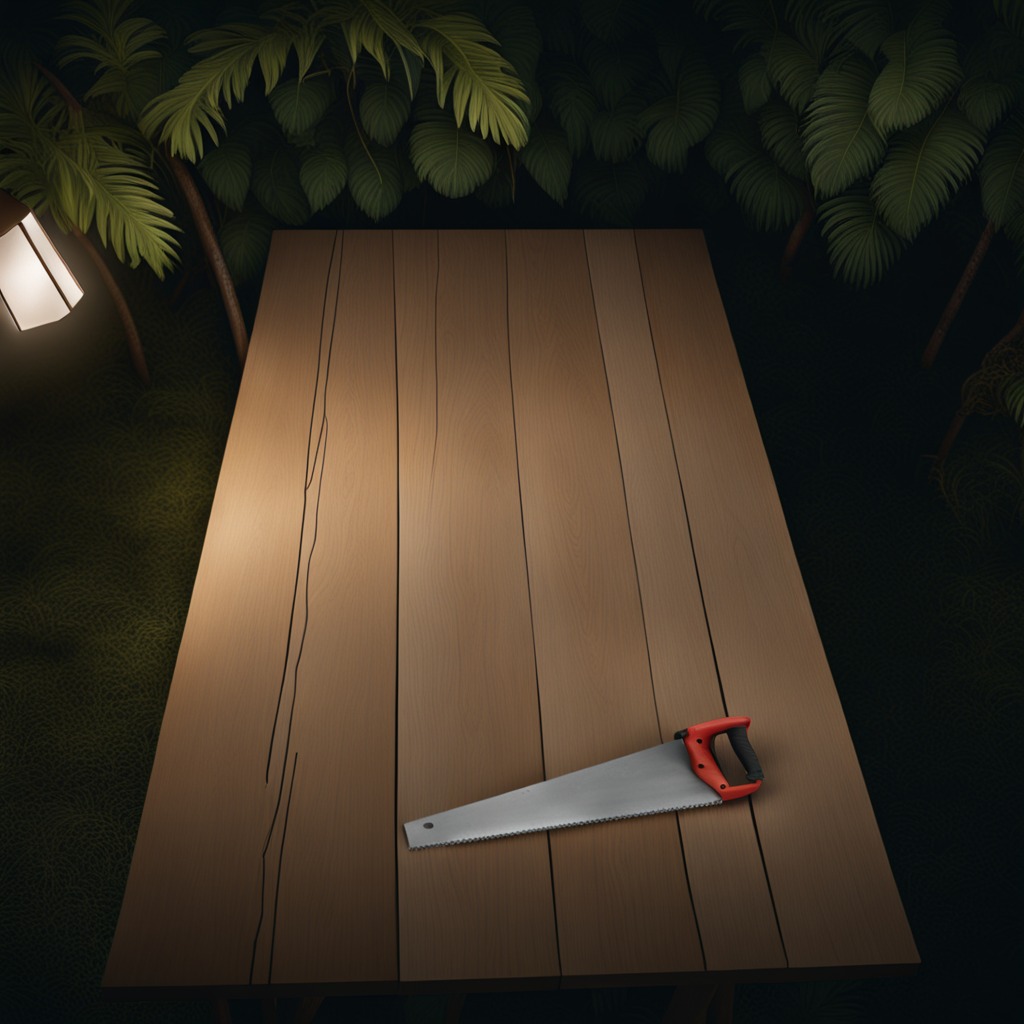
A metal saw lies on a wooden table inside a jungle field workshop tent at night.